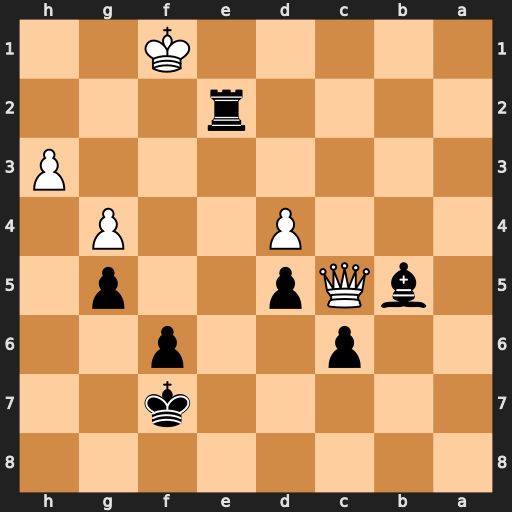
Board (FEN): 8/5k2/2p2p2/1bQp2p1/3P2P1/7P/4r3/5K2
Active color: b
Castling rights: -
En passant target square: -
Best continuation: Rc2+ Ke1 Rxc5